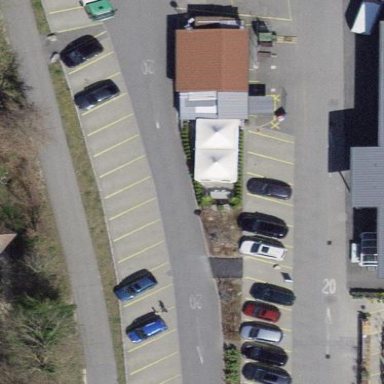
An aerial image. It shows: Parking area with surface.